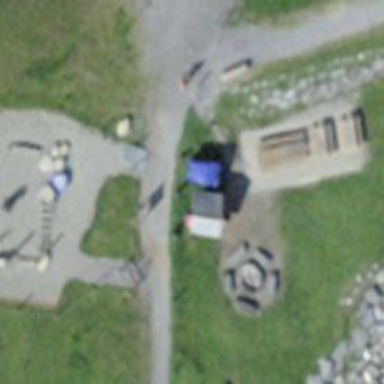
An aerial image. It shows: Picnic site popular for tourists.